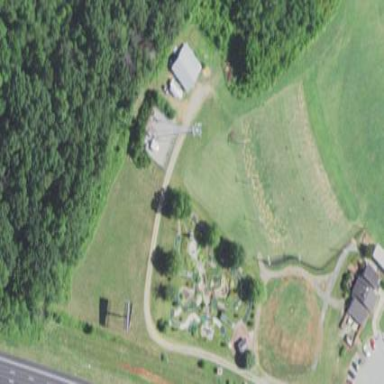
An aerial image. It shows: Miniature golf course.